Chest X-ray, PA view. Patient: 64 years old, sex M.
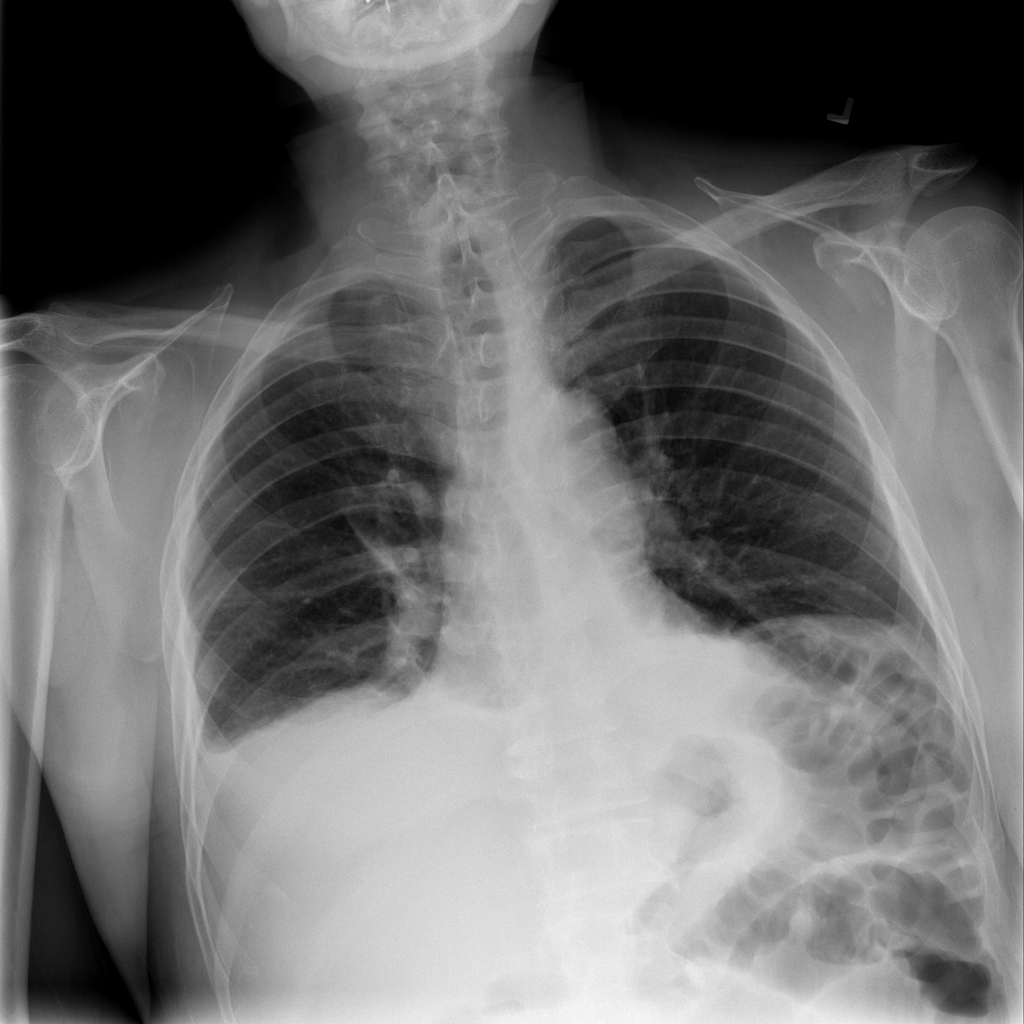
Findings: Atelectasis, Effusion